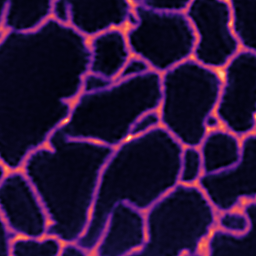
Label: Super-resolution ER image